Question: I'm confused as to what the 'Cons()' function does, in the function definition for from.

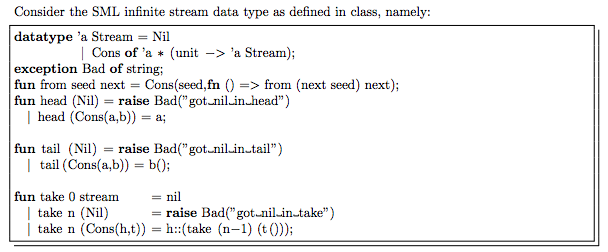
Answer: What 'Stream' represents is a <URL>, this needs to be done in a slightly roundabout way.
Let's first look at how ordinary lists work:
'''
datatype 'a list = [] | :: of 'a * 'a list
'''
The cons consists of two parts:
- -
In the lazy list, it's pretty similar.
'''
datatype 'a Stream = Nil | Cons of 'a * (unit -> 'a Stream)
'''
Here the cons consists of the following:
- - '()'
So, you can see that the principle is much the same, albeit a tad more difficult to work with.
Let's look at an example list:
'''
fun succ n = Cons (n, fn () => succ (n+1))
val naturals = succ 0
'''
What does this produce? Let's examine it.
'naturals' was defined to be 'succ 0', which in turn is defined to be 'Cons(0, fn () => succ 1)'. From this we can see that the first element in the list is '0'.
Now let us go one step further. We evaluate 'fn () => succ 1', the second part of our 'Cons', on '()', which produces 'succ 1', which in turn is 'Cons(1, fn () => succ 2)'. Now we can see that the second element in the list is '1'.
If we repeat this process, we get that the list represents the infinite list '[0, 1, 2, ...]'.
You can also see this by trying to do
'''
val firstnats = take 10 naturals;
'''
and seeing what you get.